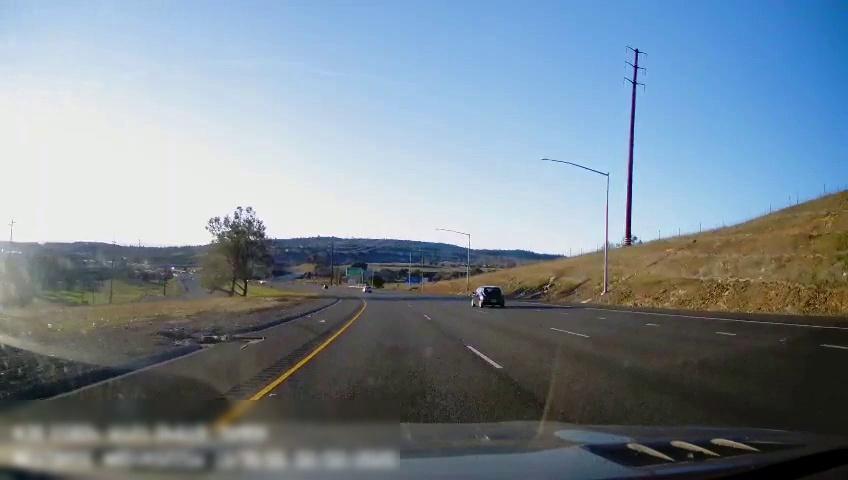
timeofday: Day
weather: Sunny
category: Drivable Space
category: Drivable Space
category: Vehicles | Car
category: Vehicles | Car
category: Lanes | Current Lane
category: Lanes | Current Lane
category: Lanes | Alternate Lane
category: Lanes | Alternate Lane
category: Lanes | Alternate Lane
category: Traffic | Signs